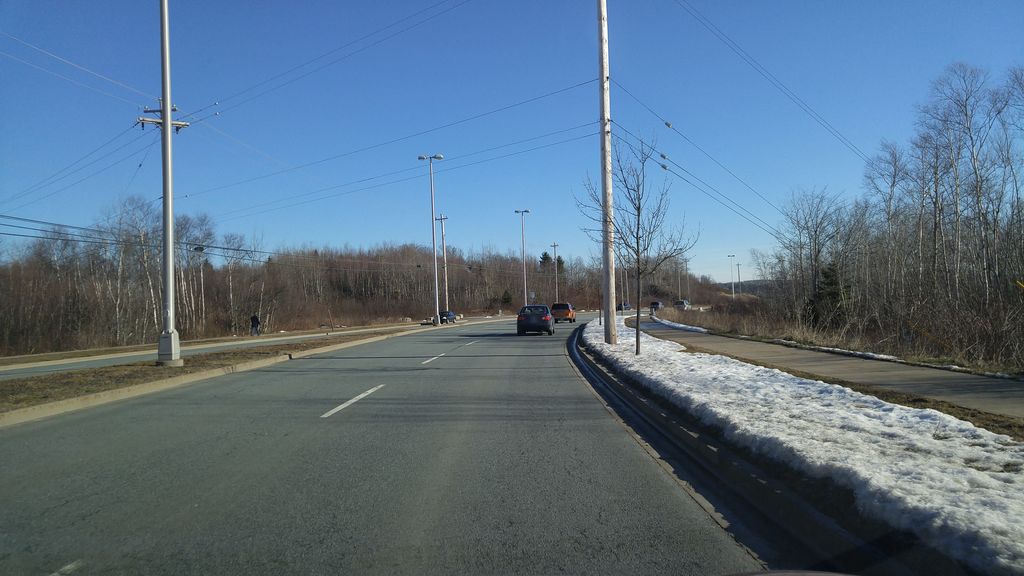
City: halifax